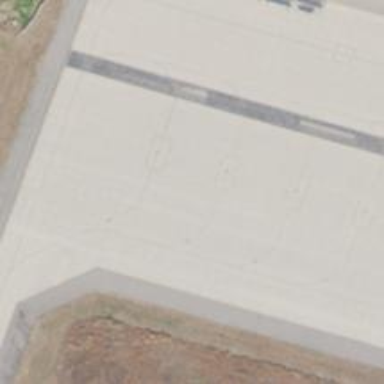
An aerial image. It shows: View of taxiway at the airport.